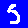
Digit: 5